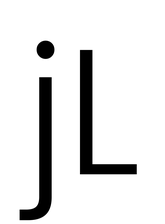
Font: Poppins-Light